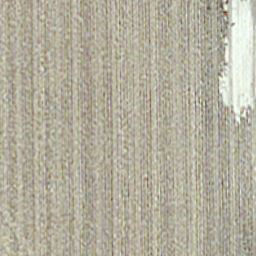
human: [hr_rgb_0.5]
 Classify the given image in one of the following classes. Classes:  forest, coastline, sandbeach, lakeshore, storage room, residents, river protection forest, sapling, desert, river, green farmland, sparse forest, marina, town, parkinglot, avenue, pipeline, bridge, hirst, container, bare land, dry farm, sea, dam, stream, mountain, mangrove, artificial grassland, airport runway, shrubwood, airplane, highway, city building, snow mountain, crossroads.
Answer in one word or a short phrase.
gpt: dry farm